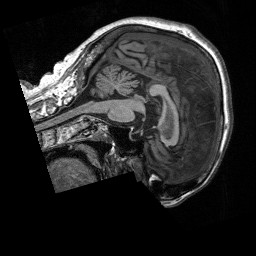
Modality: T1w
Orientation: sagittal
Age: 67
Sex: female
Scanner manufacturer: siemens
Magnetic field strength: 3 T
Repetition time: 2.4 s
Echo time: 0.00226 s